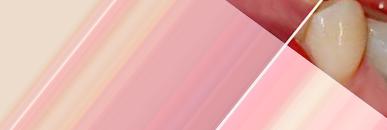
Condition: Tooth Discoloration